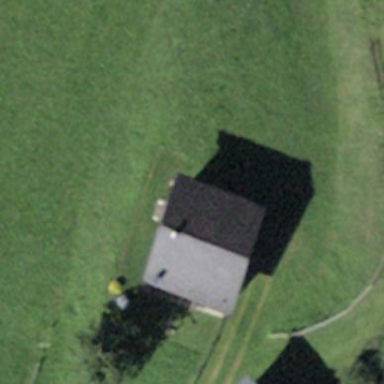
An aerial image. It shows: Hut.